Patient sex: M
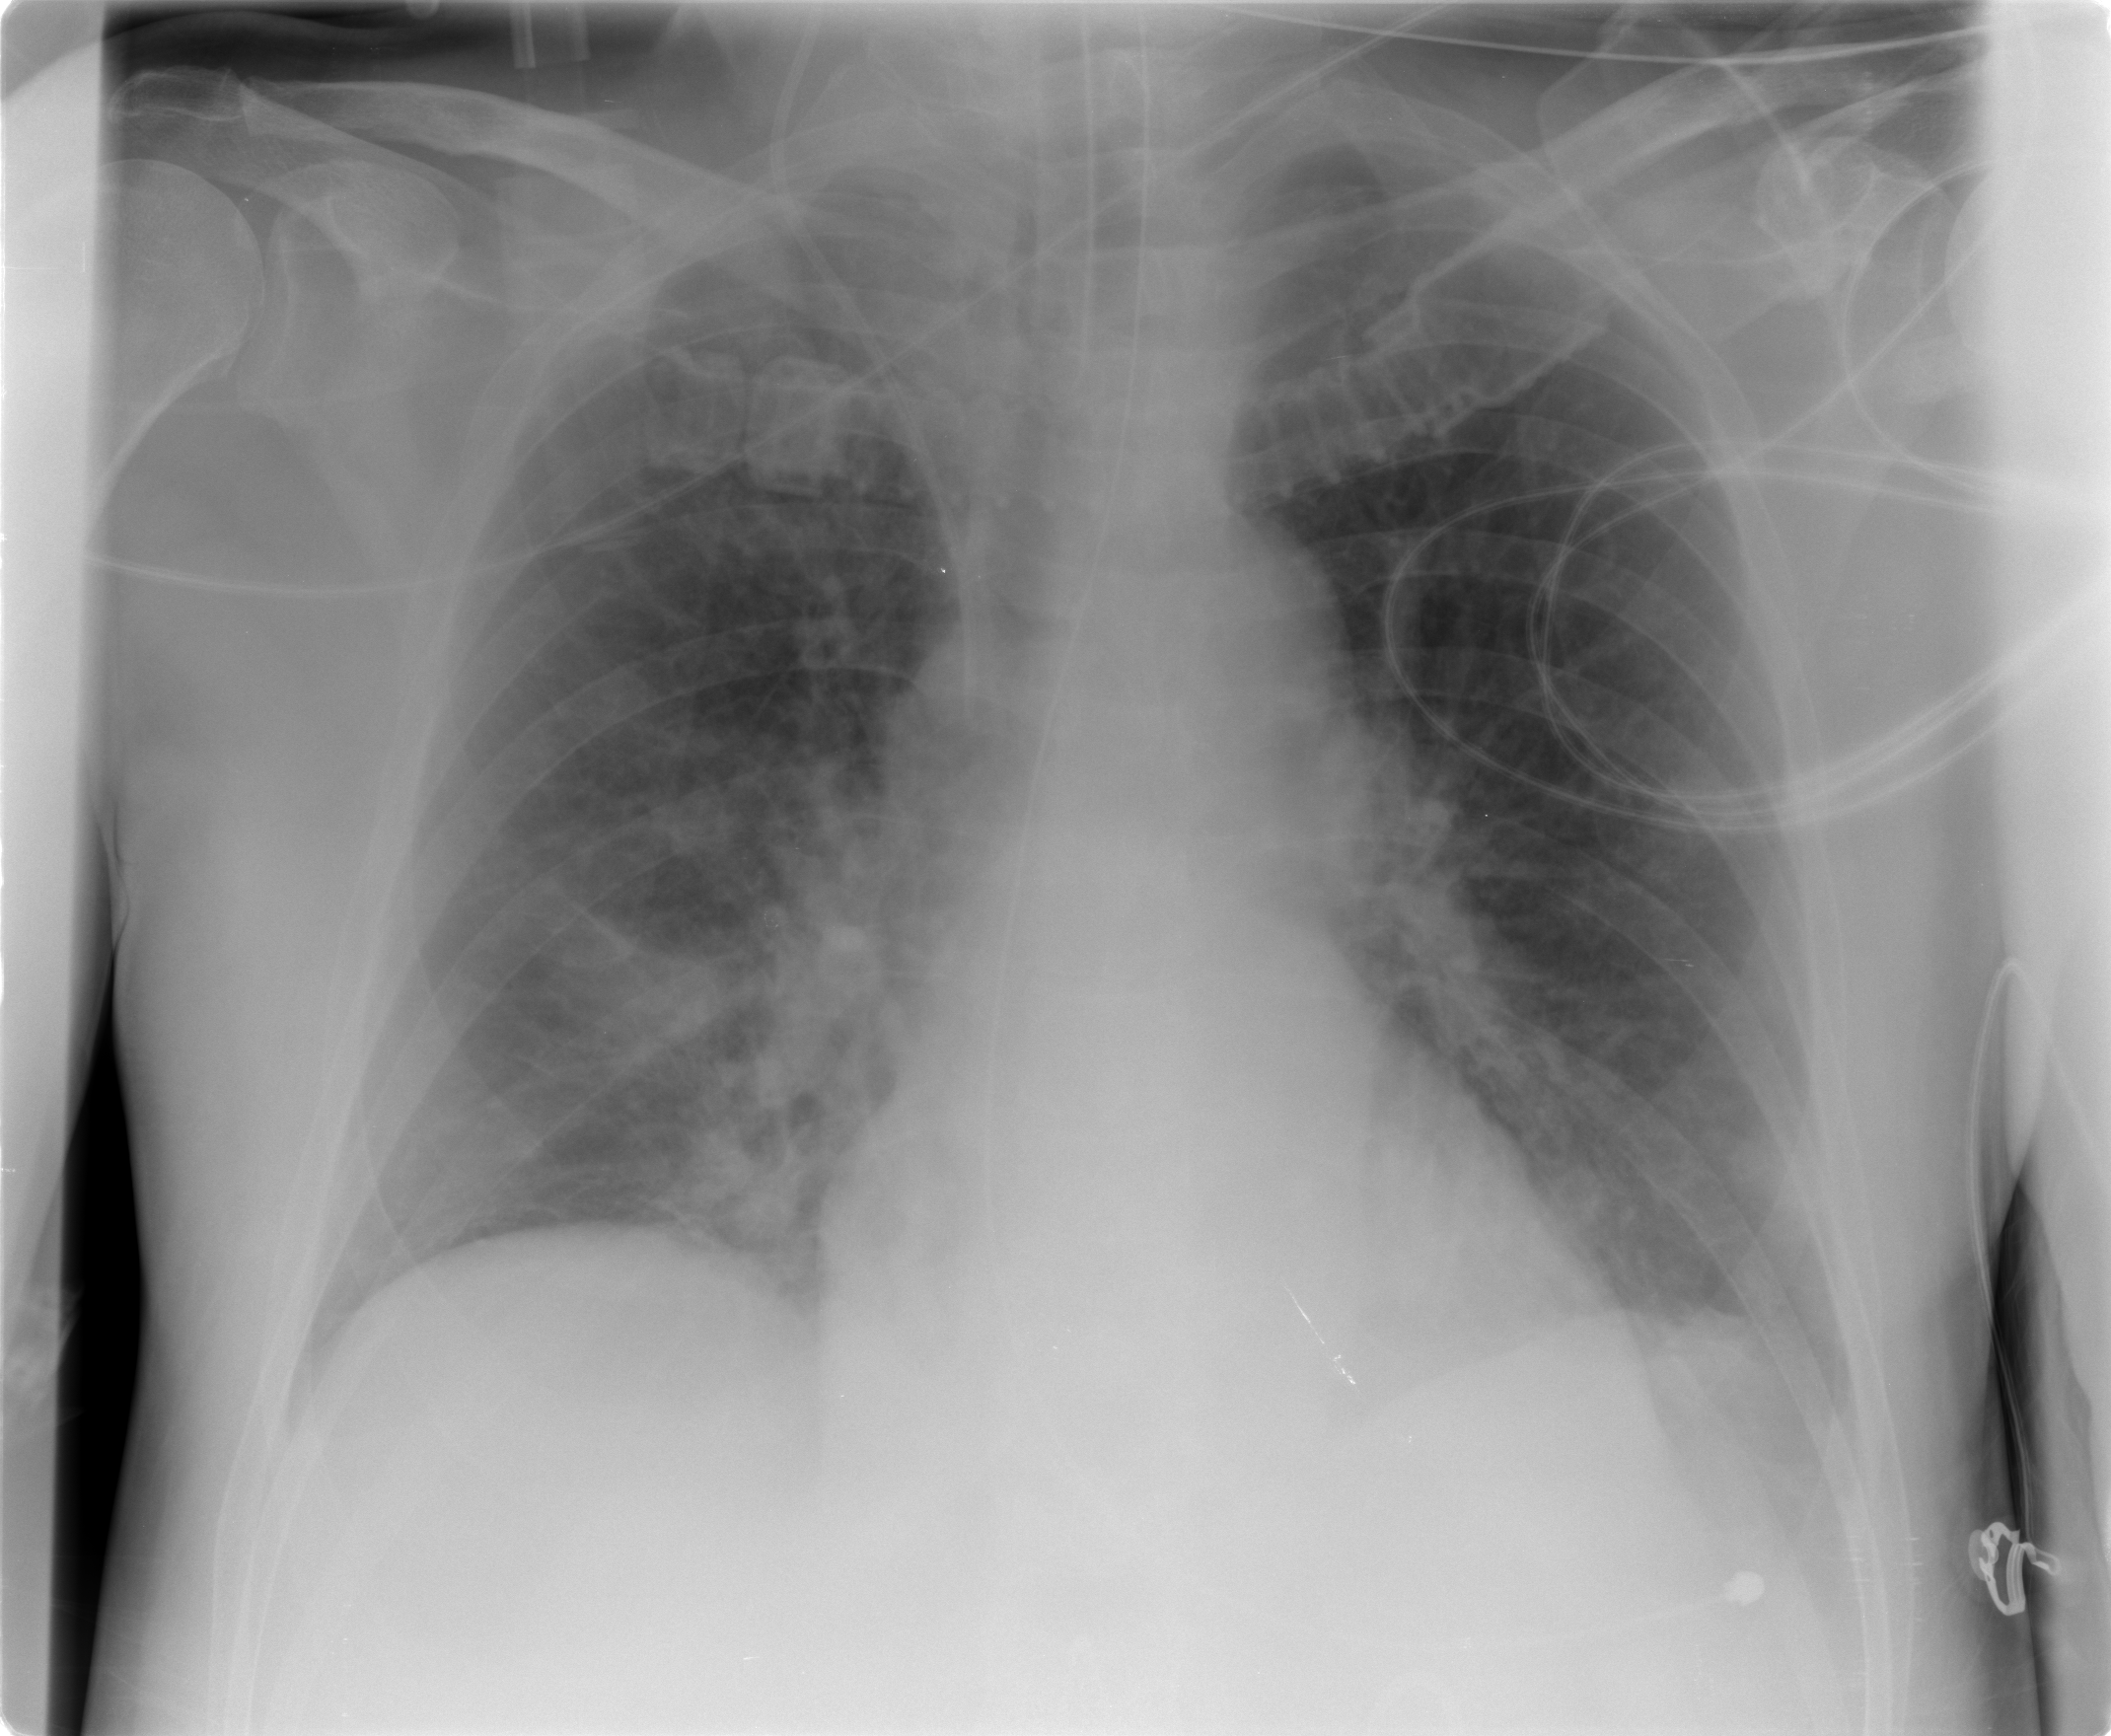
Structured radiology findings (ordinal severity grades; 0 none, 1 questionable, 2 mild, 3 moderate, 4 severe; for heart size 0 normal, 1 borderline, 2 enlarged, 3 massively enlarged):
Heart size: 0
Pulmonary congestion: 0
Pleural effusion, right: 0
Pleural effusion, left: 2
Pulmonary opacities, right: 2
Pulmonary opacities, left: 0
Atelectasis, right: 0
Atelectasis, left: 0